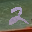
Label: 2